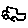
Label: car